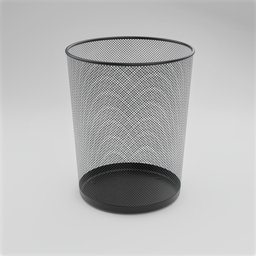
Label: tools